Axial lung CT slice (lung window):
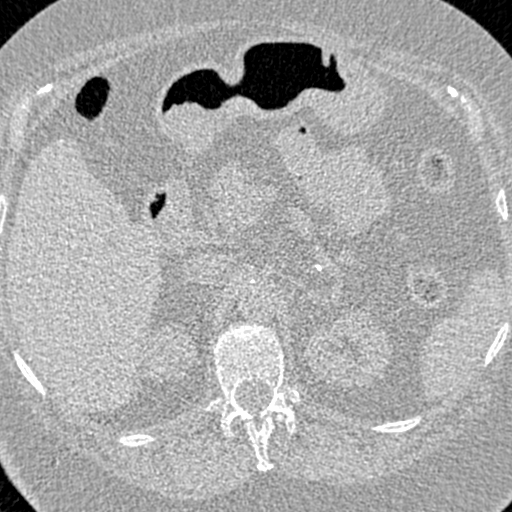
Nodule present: no